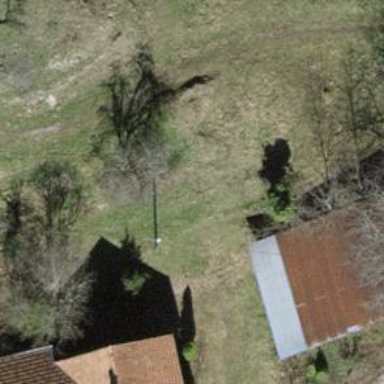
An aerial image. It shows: Minor power line.